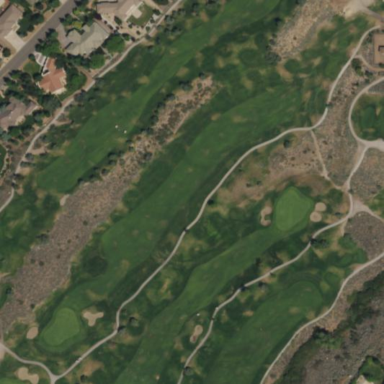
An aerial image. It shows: Rough grassy area used for golf.